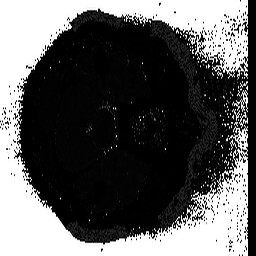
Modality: T2starmap
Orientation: axial
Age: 38
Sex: female
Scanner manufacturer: siemens
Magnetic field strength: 3 T
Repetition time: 0.043 s
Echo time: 0.00184 s